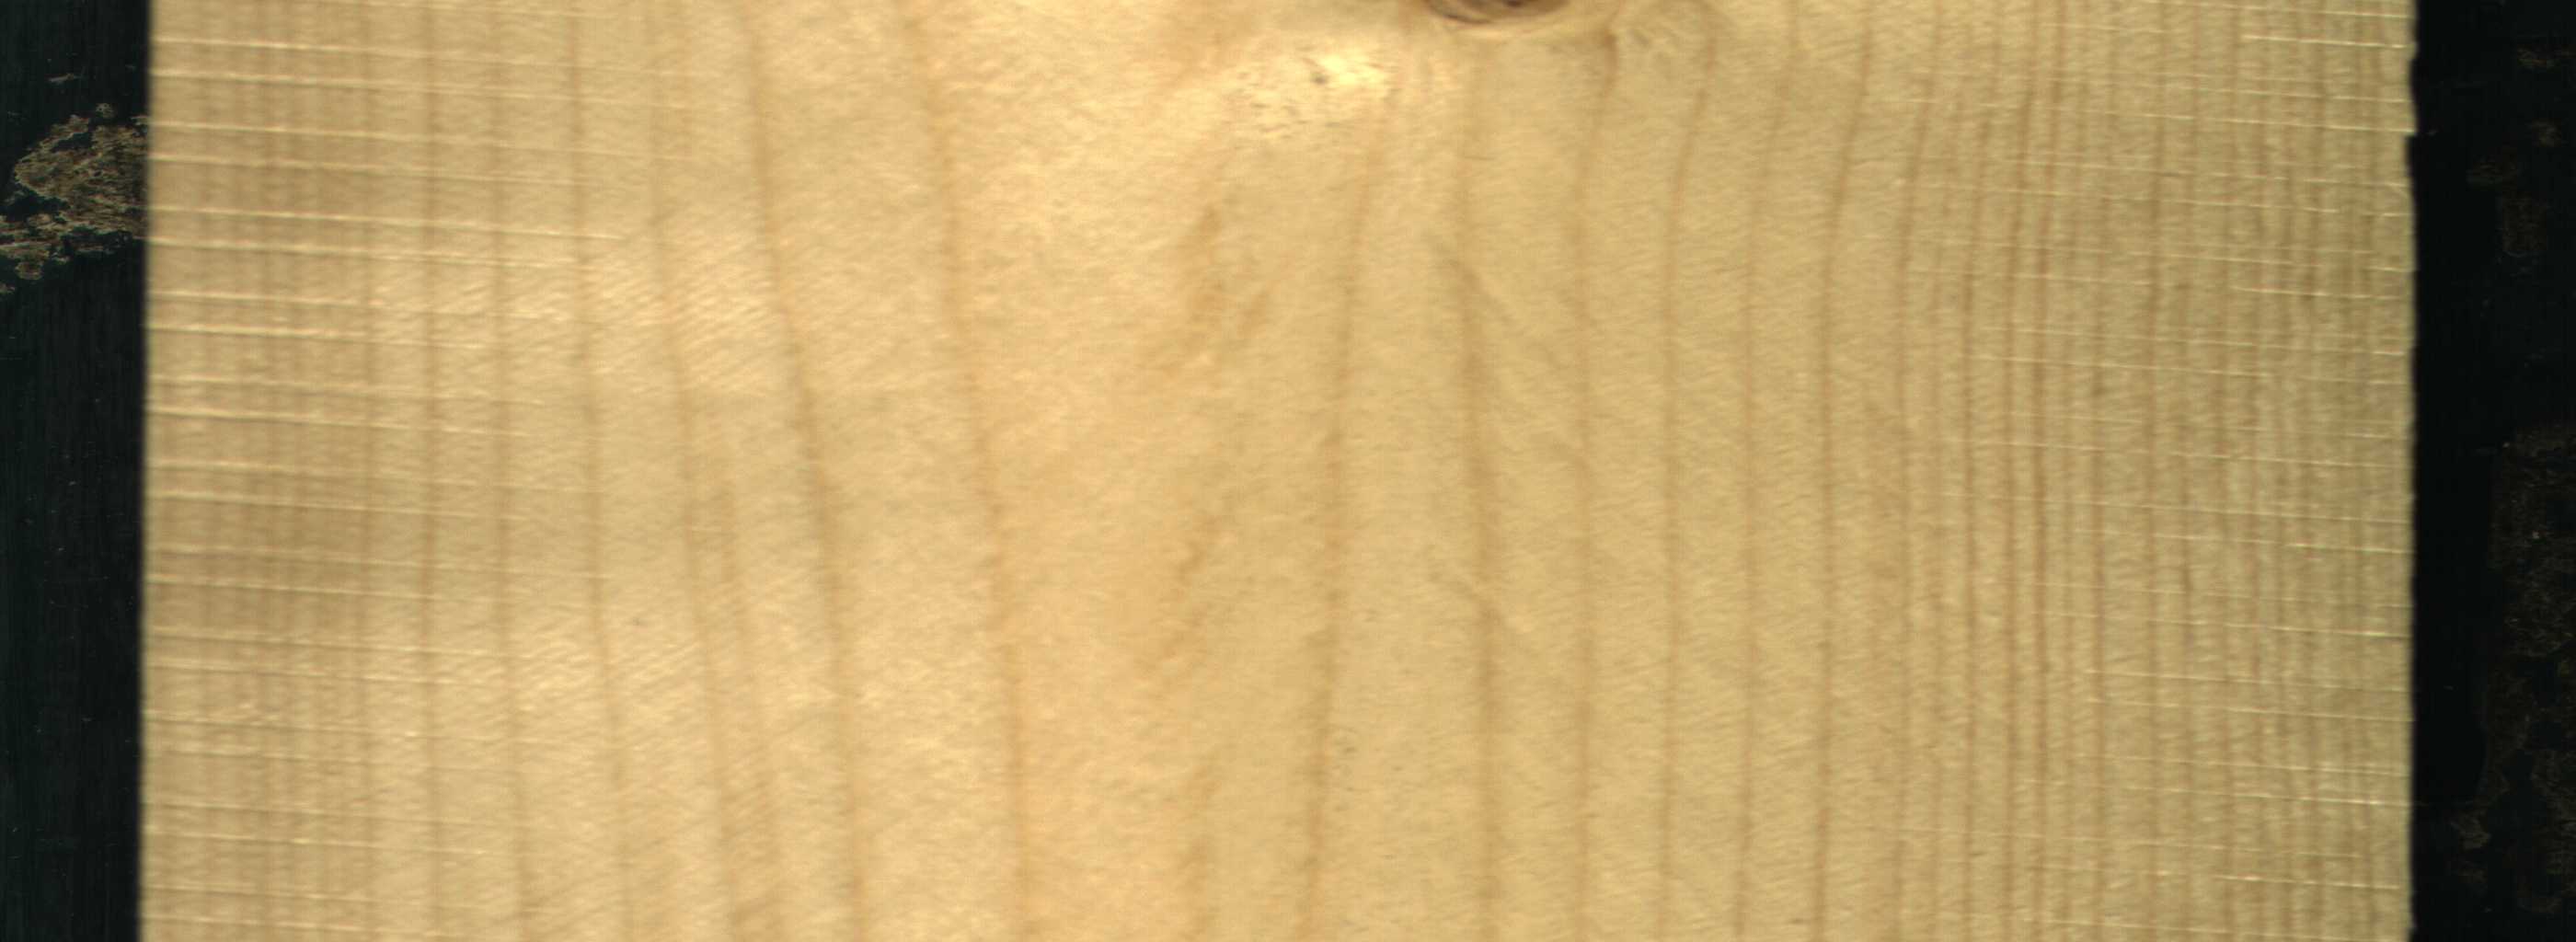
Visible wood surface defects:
Live_Knot